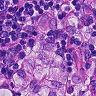
Metastatic tissue present: yes